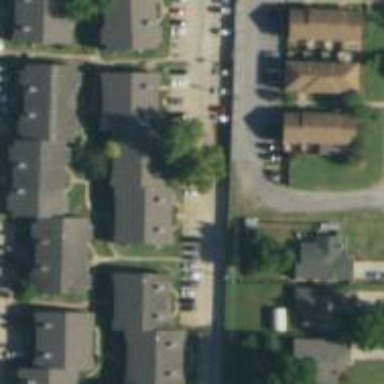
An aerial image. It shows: Living street.